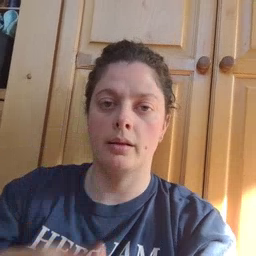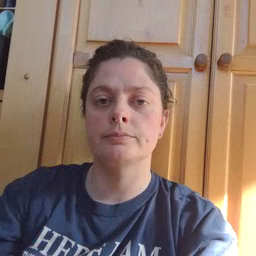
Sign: shhh